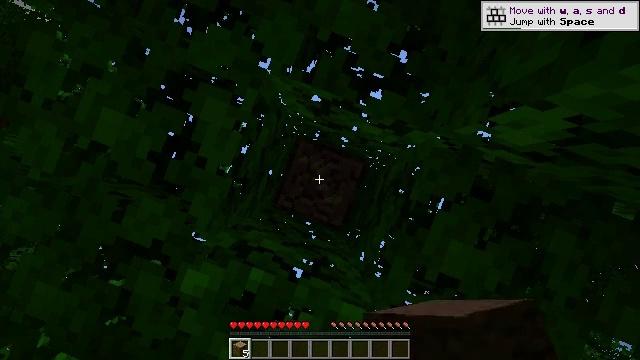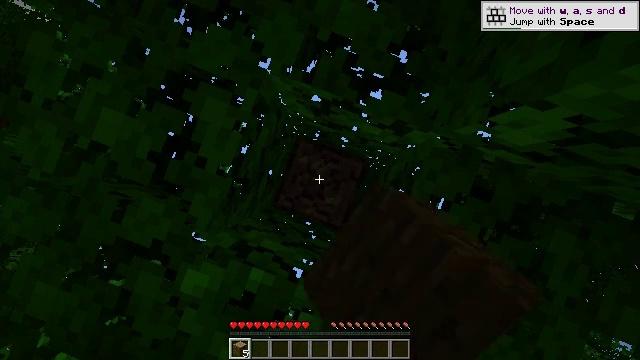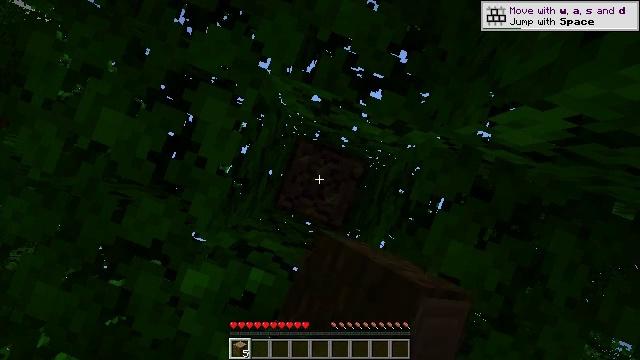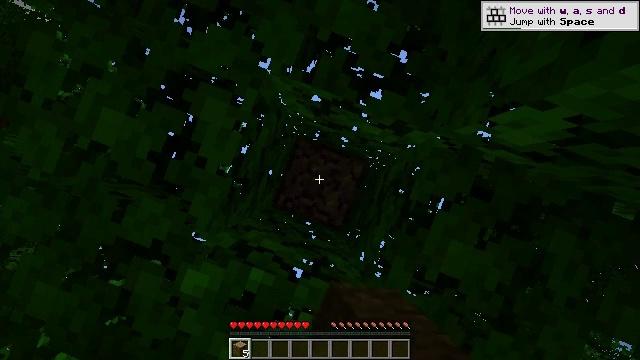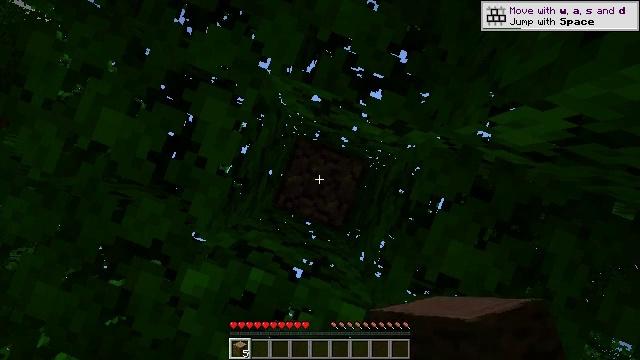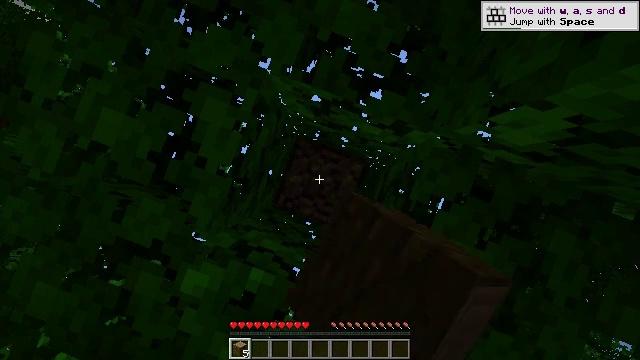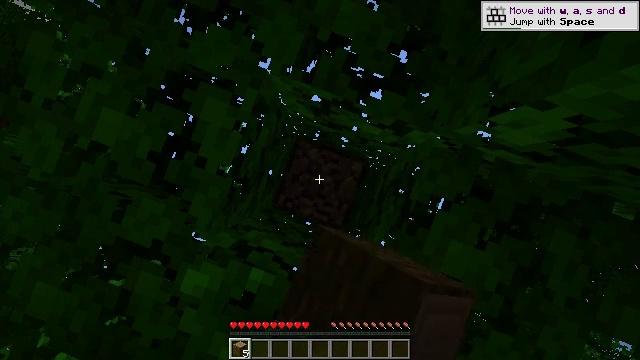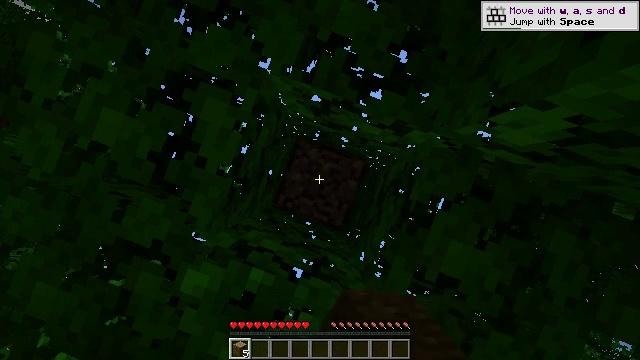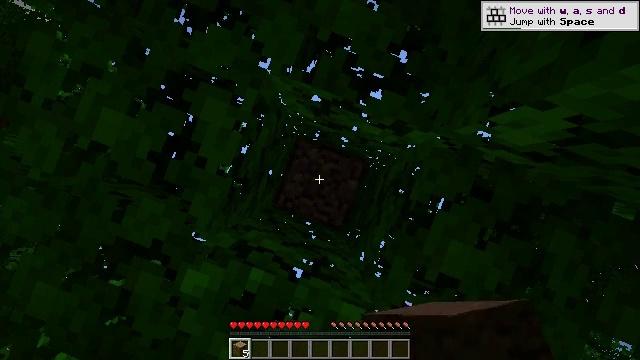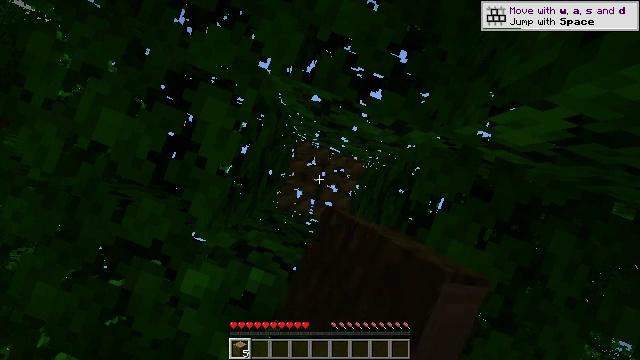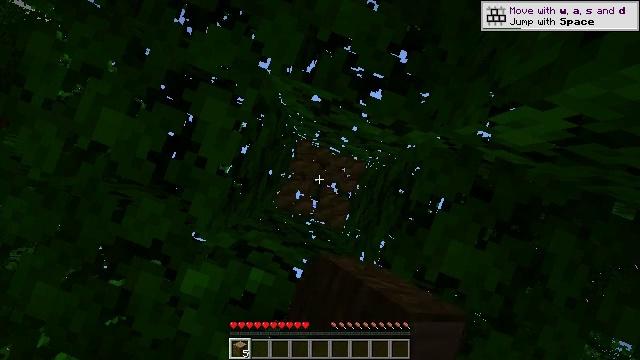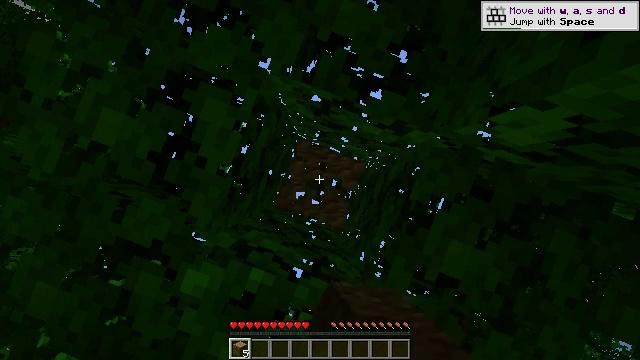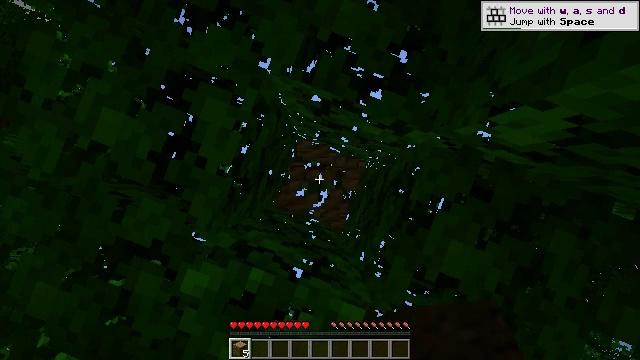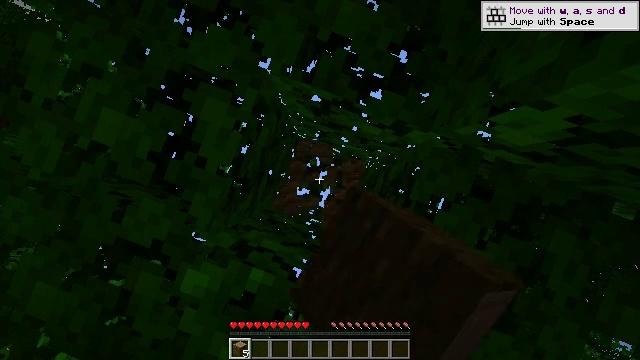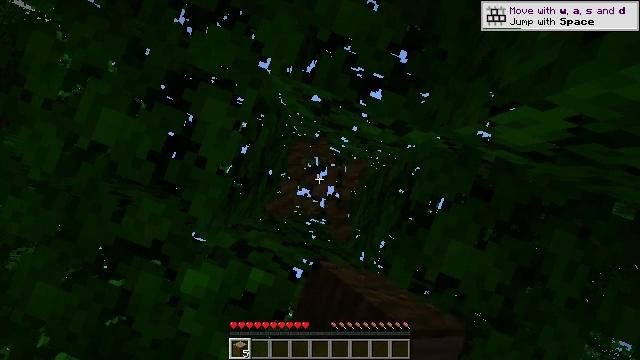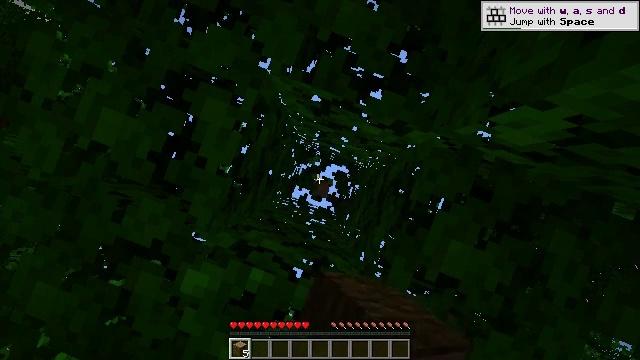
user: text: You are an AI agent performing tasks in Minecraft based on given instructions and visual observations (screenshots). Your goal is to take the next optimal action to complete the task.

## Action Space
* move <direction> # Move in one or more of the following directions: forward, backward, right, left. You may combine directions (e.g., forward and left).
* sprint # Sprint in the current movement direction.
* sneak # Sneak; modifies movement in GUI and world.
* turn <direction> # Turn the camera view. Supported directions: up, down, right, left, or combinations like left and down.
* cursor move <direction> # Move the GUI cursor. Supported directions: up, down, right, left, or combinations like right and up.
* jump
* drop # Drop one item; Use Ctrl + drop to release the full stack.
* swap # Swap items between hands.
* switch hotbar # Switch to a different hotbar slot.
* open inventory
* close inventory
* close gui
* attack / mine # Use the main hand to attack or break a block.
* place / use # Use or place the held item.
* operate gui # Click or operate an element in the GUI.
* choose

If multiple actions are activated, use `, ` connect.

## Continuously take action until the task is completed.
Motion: motion action
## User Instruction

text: Harvest the jungle log from the tree trunk.
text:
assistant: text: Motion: attack / mine
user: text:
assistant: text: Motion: attack / mine
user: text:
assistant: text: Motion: attack / mine
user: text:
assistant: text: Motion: attack / mine
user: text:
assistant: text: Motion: attack / mine
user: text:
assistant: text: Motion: attack / mine
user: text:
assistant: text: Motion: attack / mine
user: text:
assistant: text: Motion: attack / mine
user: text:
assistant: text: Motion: attack / mine
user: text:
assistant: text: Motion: attack / mine
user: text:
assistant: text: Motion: attack / mine
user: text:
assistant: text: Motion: attack / mine
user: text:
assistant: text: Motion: attack / mine
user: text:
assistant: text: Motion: attack / mine
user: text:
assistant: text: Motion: attack / mine
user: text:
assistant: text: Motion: attack / mine
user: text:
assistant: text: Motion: attack / mine
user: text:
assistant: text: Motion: attack / mine
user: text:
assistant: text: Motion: no_op
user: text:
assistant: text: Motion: no_op
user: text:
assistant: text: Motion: no_op
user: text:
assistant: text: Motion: no_op
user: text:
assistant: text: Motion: no_op
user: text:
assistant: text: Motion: no_op
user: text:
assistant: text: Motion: no_op
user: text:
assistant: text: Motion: no_op
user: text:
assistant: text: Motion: turn down
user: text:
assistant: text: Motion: turn right and down
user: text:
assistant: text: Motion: turn right and down
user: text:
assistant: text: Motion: turn left and down